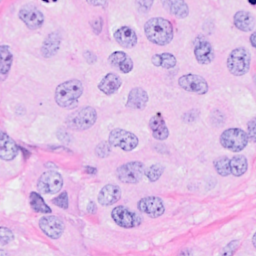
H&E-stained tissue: Breast